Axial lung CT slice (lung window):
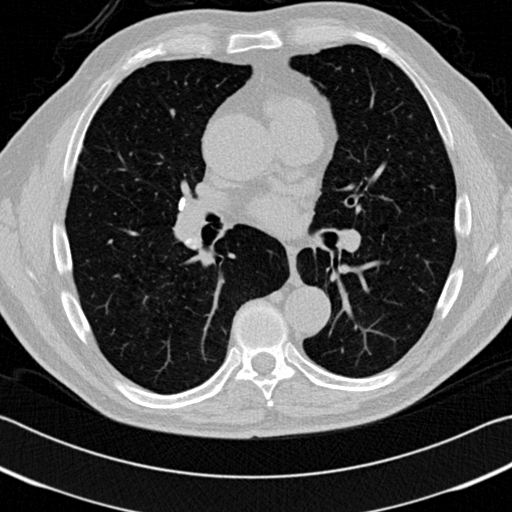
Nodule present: no